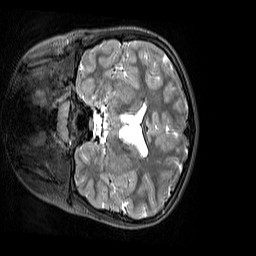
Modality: T2w
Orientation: coronal
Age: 11
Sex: male
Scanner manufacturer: siemens
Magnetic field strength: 3 T
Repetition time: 3.2 s
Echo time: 0.408 s